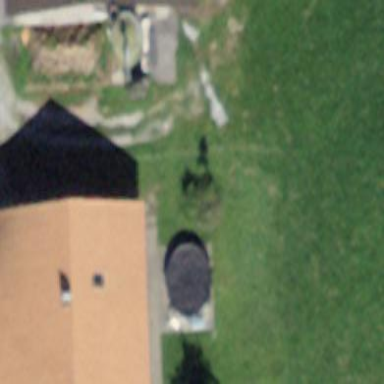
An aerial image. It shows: Residential building.